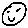
Label: smiley face